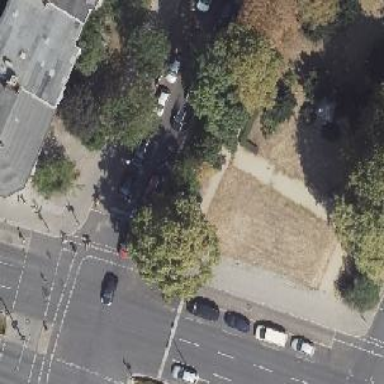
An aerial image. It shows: Tertiary road with asphalt surface. There is cycle track on the right side and parking lane on the right side as well.